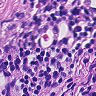
Metastatic tissue present: no